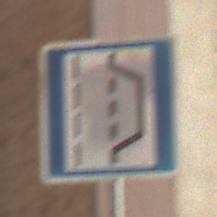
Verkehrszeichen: NothalteUndPannenbucht
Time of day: MorningAfternoon
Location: Outdoor (Urban)
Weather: Clear
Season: NotSpecified
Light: Natural